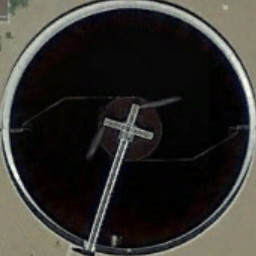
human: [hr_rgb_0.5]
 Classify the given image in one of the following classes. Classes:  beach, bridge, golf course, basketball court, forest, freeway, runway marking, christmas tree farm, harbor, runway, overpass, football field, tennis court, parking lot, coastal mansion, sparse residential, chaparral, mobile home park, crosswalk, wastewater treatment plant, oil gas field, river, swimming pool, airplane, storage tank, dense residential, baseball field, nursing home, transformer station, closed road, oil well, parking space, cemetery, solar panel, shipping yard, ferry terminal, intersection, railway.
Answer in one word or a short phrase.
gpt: wastewater treatment plant